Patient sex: F
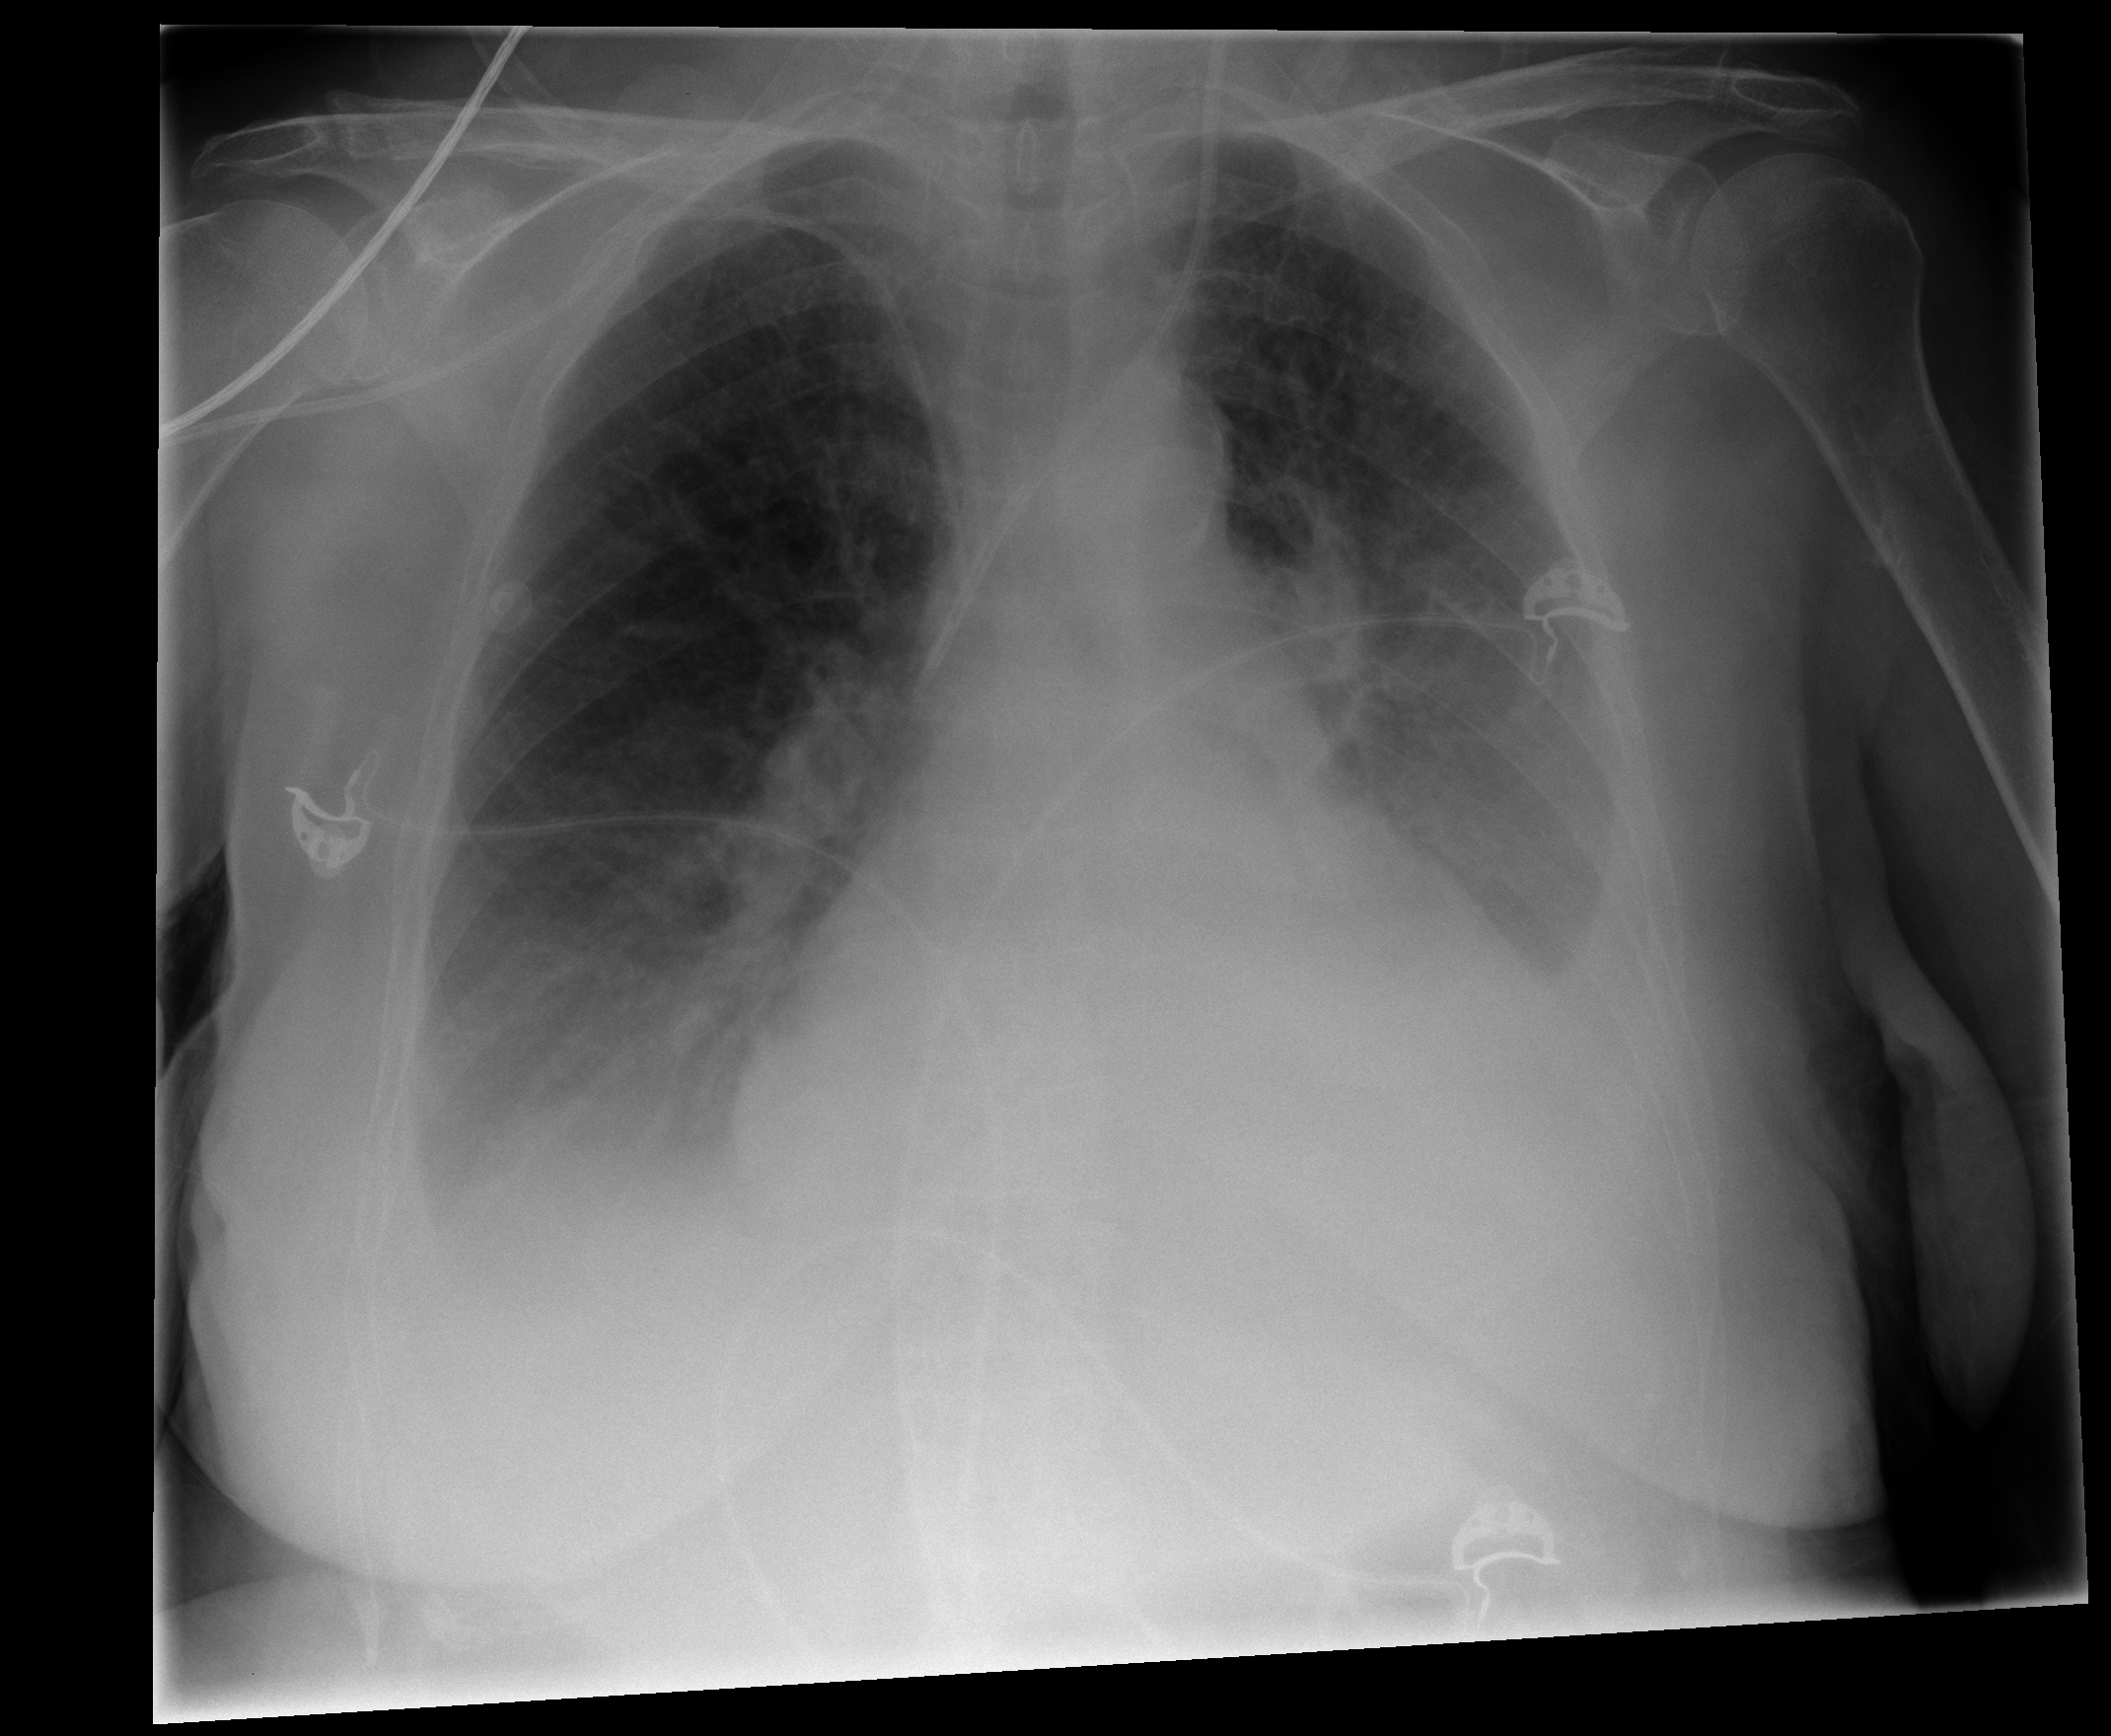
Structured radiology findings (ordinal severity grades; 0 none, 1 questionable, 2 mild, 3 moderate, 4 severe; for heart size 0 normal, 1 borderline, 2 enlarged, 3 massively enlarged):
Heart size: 2
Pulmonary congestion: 2
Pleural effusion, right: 2
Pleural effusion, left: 2
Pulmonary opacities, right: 0
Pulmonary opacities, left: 0
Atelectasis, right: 2
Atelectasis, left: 2